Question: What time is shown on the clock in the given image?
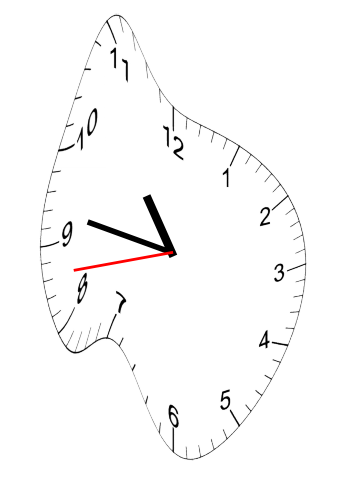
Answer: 10:46:43